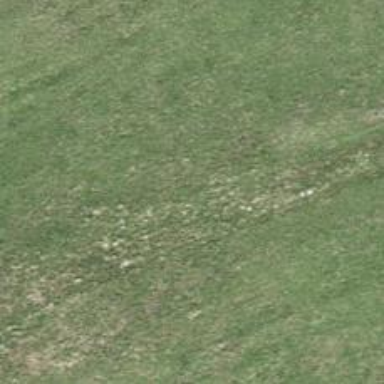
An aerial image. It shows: Grass track with grade5 tracktype.